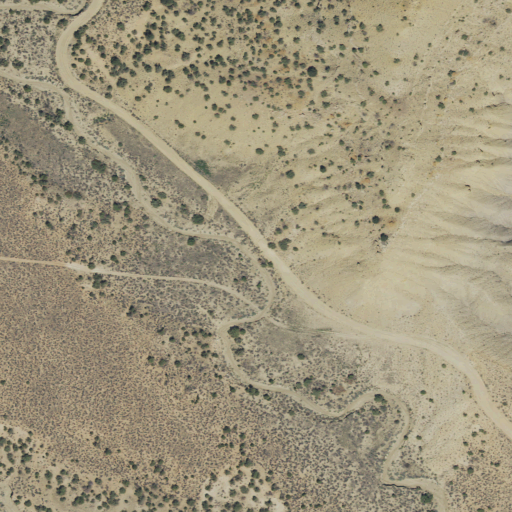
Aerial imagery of valley in Utah named Bryson Canyon containing shrub and evergreen forest